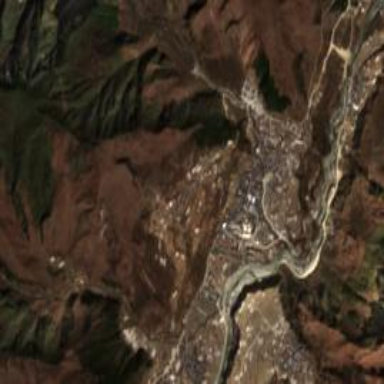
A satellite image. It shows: Ethnic township within town.